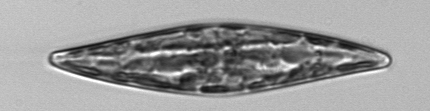
Label: Pleurosigma